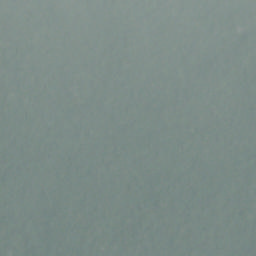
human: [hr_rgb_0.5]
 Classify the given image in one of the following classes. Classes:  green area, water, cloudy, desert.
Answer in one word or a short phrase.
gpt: cloudy